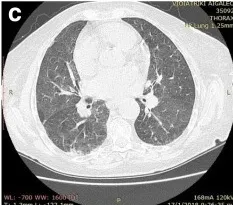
The shadows improved 2 years later (c).
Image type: radiology (ct)